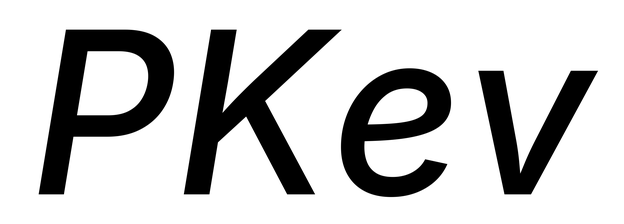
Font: Inter-Italic_Medium_Italic